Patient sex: M
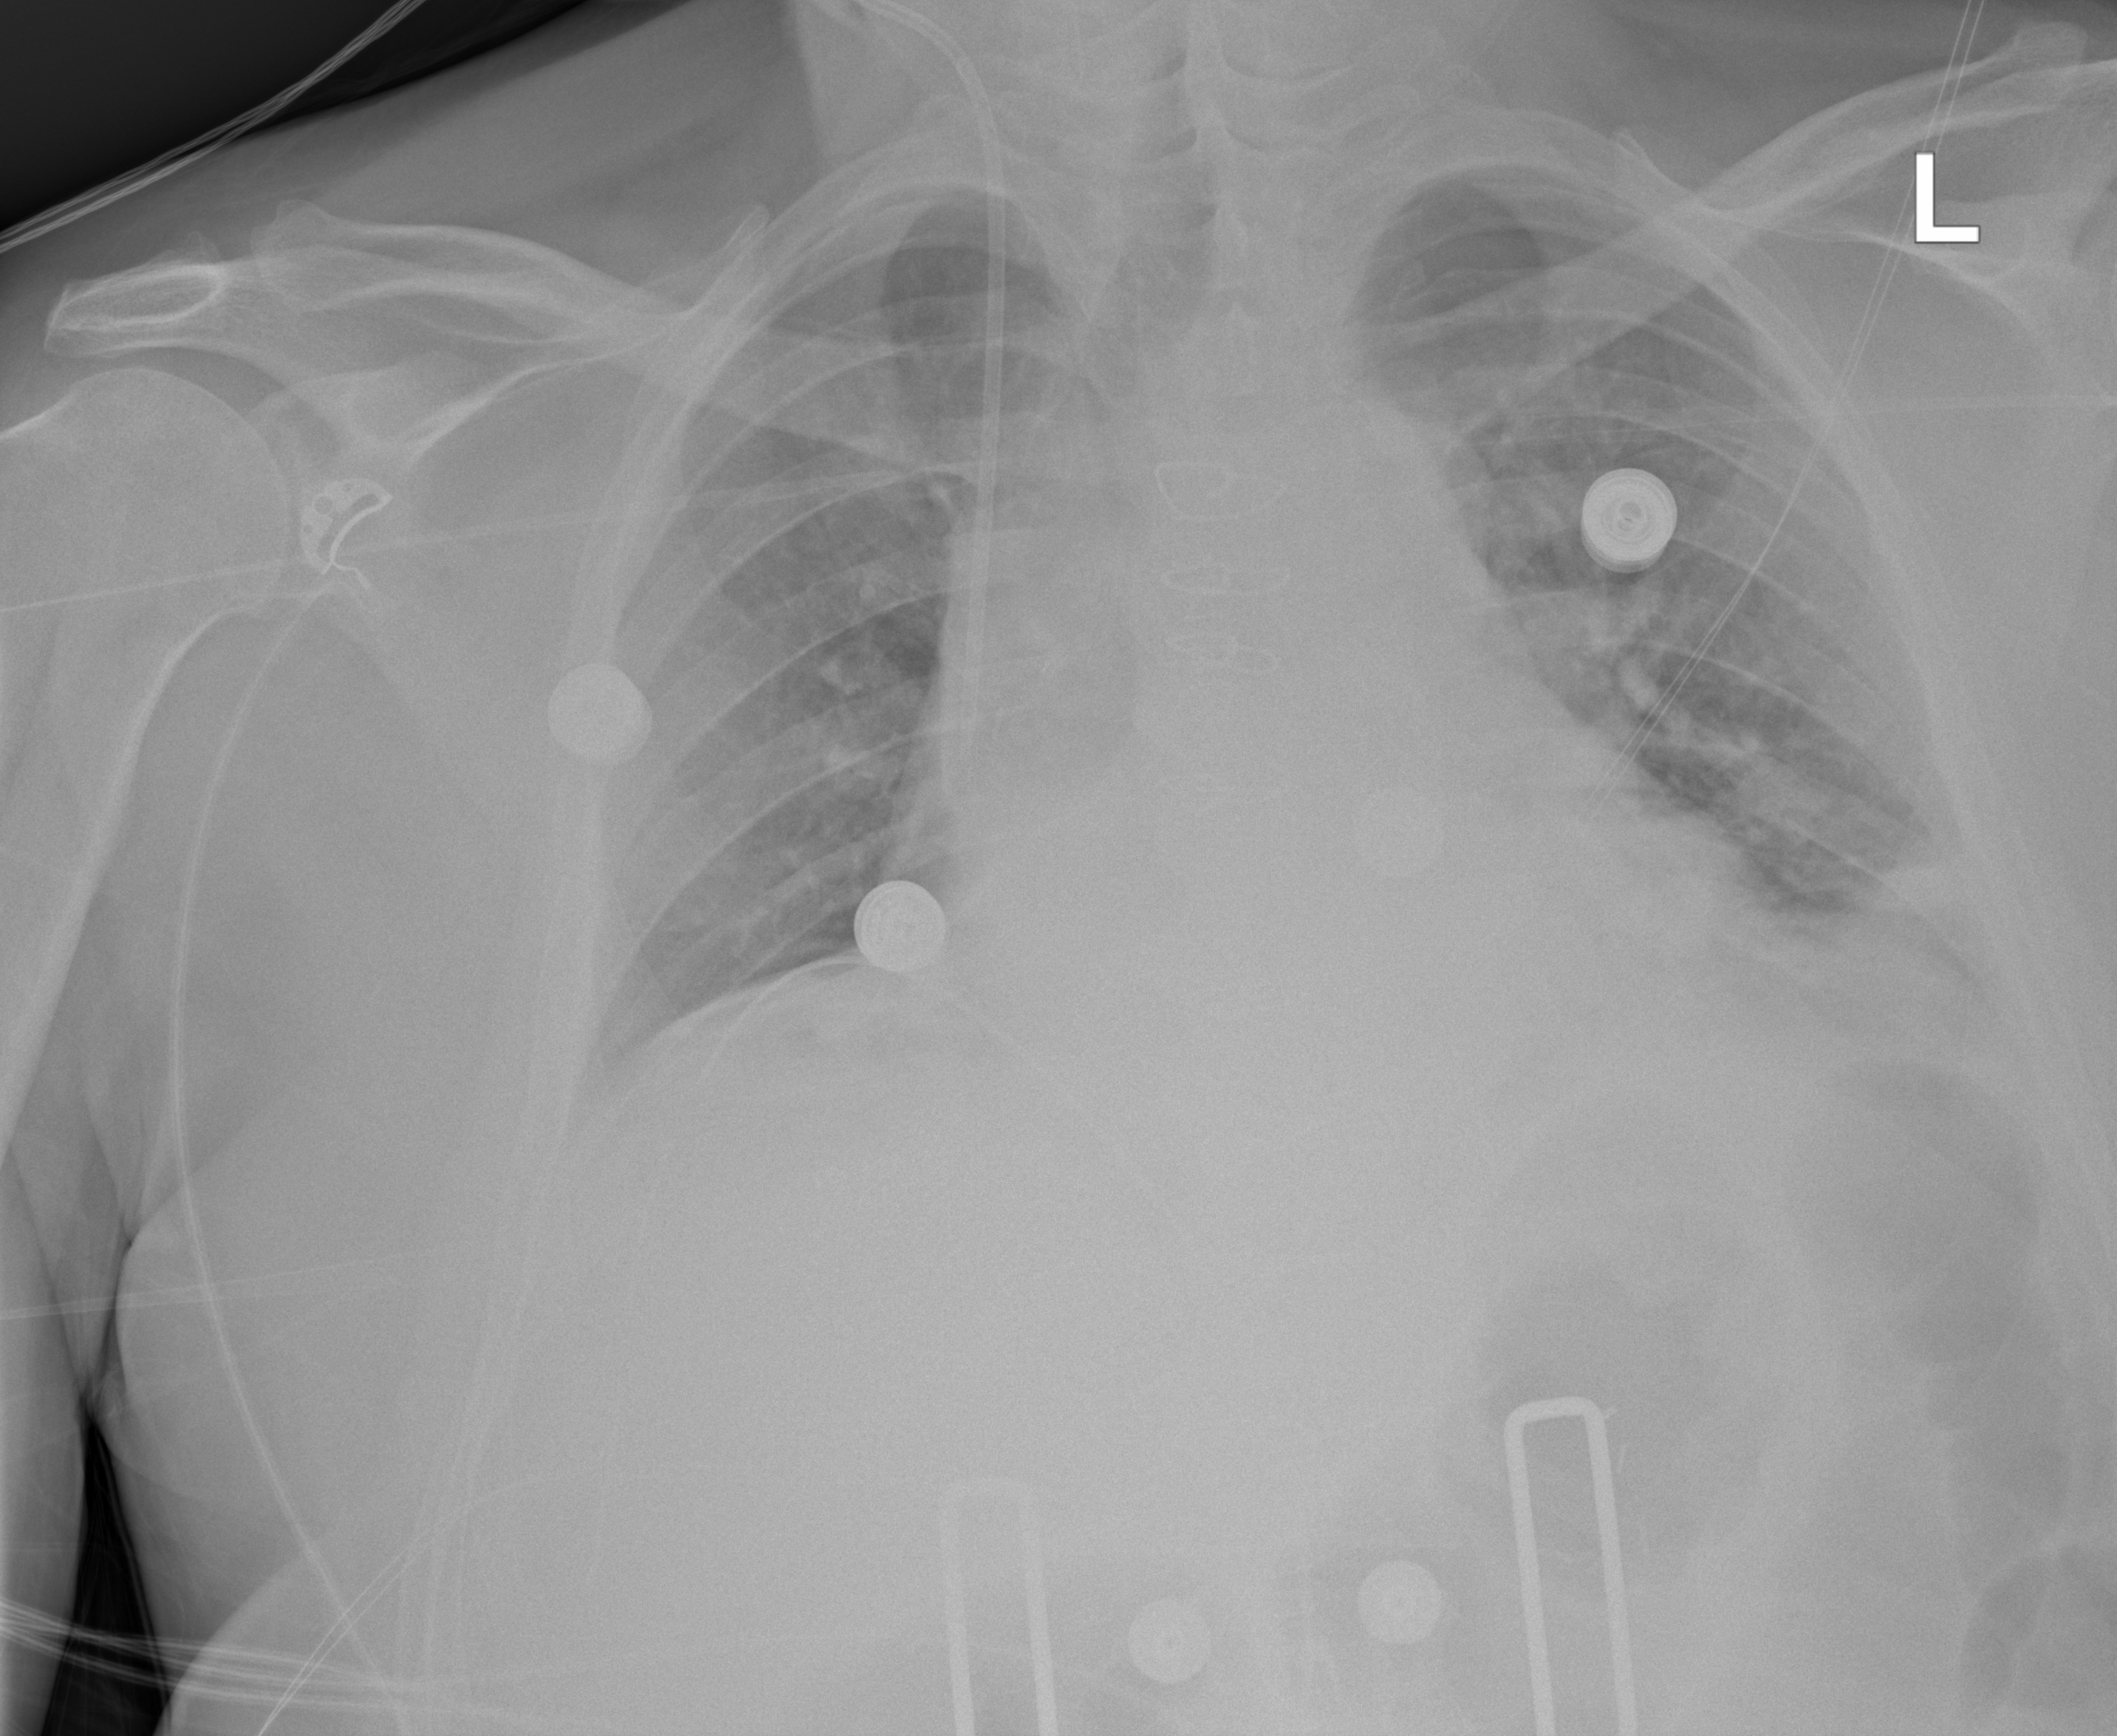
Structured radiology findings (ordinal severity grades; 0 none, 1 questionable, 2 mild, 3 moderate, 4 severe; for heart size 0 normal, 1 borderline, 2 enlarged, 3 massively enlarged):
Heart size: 2
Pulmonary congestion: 2
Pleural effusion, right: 2
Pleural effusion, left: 2
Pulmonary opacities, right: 0
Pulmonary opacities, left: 2
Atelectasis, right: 2
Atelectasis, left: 2